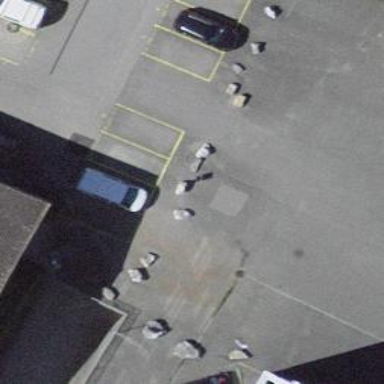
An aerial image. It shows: Block barrier.